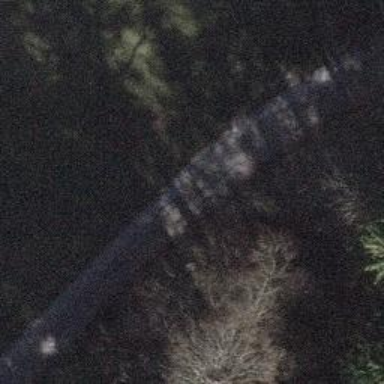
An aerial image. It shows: Unclassified road.